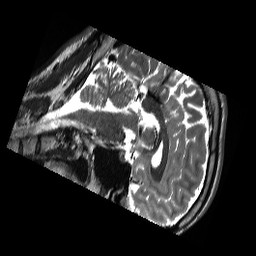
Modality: T2w
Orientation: sagittal
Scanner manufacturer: siemens
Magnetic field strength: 3 T
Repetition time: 13.52 s
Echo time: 0.088 s